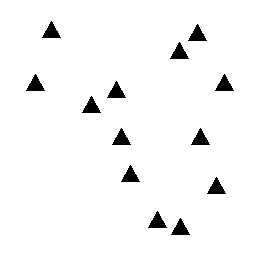
Squares: 0
Triangles: 13
Stars: 0
Total shapes: 13